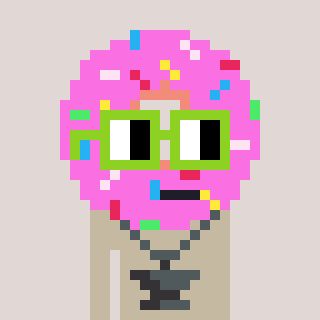
a pixel art character with square light green glasses, a doughnut-shaped head and a bege-colored body on a warm background